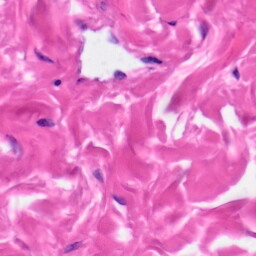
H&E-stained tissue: Skin